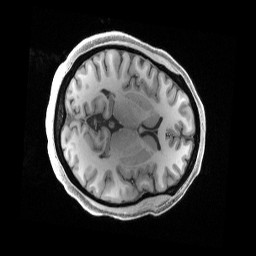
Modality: T1w
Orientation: axial
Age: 35
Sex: female
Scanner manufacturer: siemens
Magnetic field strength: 3 T
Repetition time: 2.4 s
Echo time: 0.00222 s